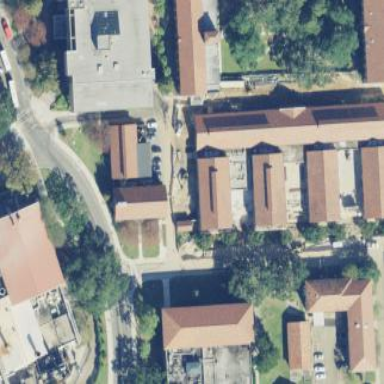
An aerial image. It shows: University building.